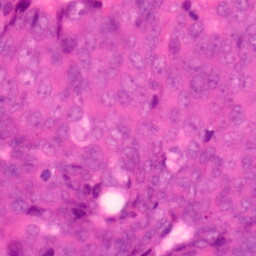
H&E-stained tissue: Colon